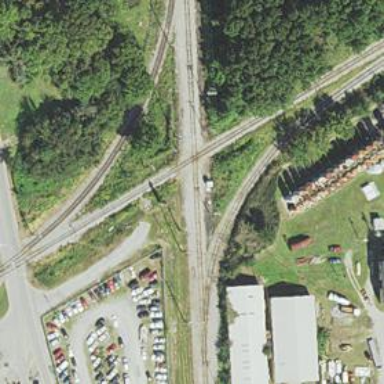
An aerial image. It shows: Railway junction.